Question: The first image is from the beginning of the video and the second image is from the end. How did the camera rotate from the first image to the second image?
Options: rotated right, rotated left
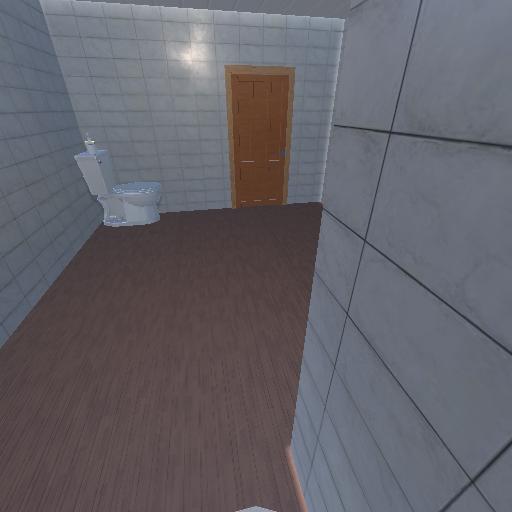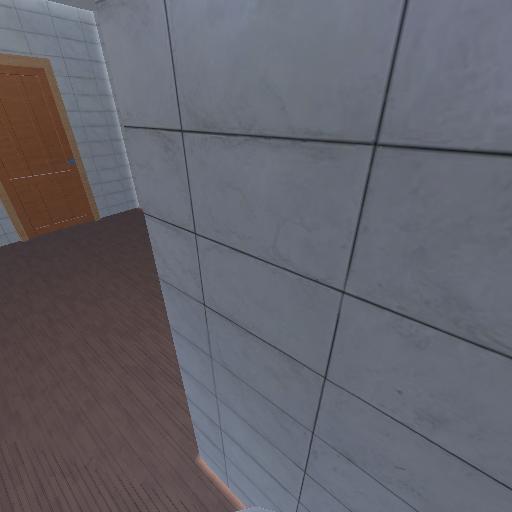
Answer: rotated right